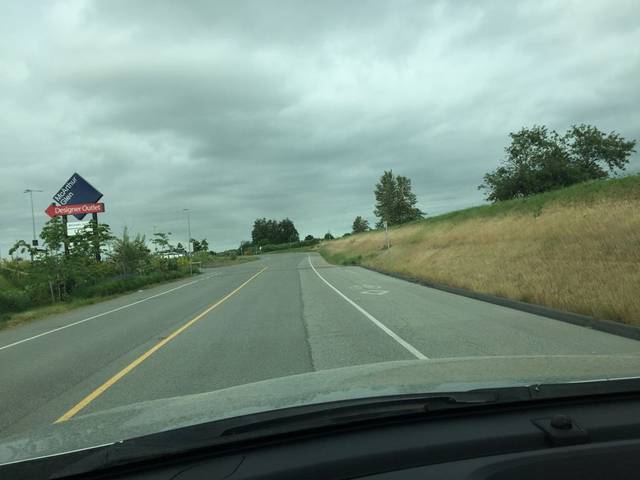
Region: Canada
Coordinates: 49.199, -123.14